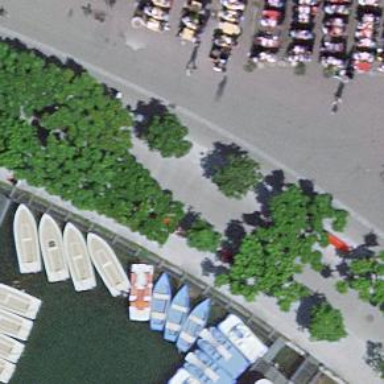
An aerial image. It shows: Red bench.